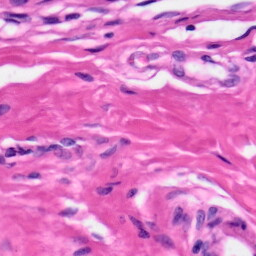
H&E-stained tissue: Skin